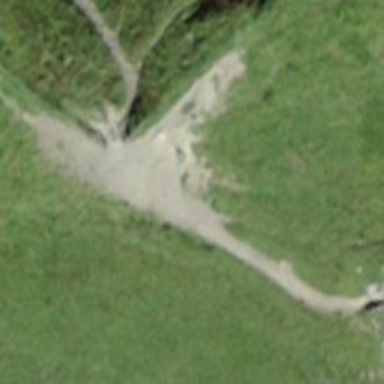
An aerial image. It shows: Path.